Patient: sex M, age 59
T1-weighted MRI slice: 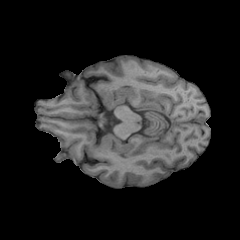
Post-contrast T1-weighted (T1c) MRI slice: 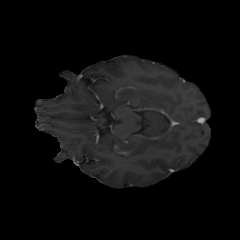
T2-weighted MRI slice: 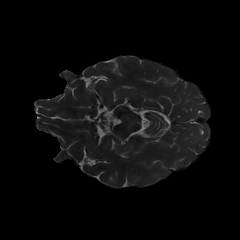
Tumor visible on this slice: no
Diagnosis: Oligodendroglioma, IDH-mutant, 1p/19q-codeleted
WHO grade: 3